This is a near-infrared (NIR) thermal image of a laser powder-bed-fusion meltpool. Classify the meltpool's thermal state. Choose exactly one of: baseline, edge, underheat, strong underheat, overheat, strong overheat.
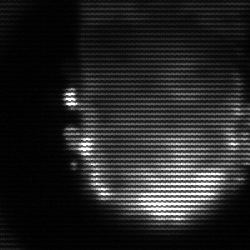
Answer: baseline